Brain MRI, t2w sequence, axial 2D slice.
Patient: age 26, sex F, weight 90 kg, height 1.9 m
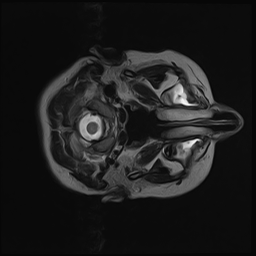